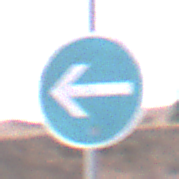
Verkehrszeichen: VorgeschriebeneFahrtrichtungHierLinks
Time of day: SunriseSunset
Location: Outdoor (Suburban)
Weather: PartlyCloudy
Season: NotSpecified
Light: Natural